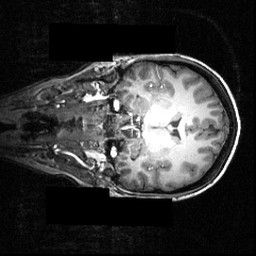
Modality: T1w
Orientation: coronal
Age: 21
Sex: female
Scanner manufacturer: siemens
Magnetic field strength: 3.951 T
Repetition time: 1.5 s
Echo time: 0.00335 s